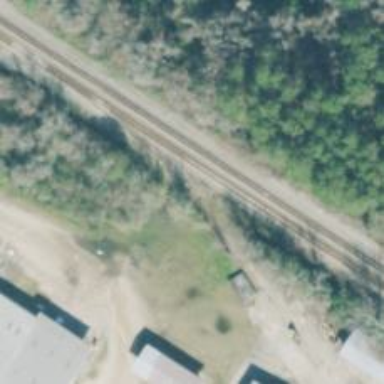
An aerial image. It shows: Disused railway spur line.